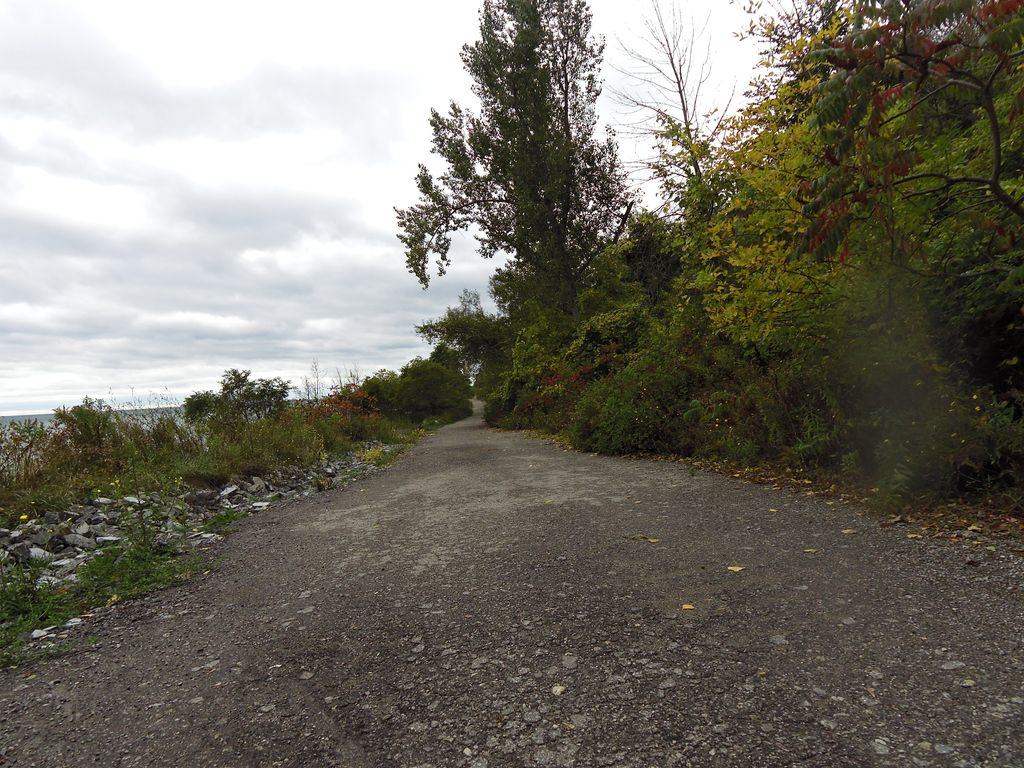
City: toronto